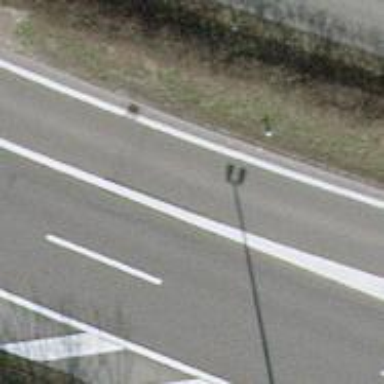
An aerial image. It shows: Motorway junction.